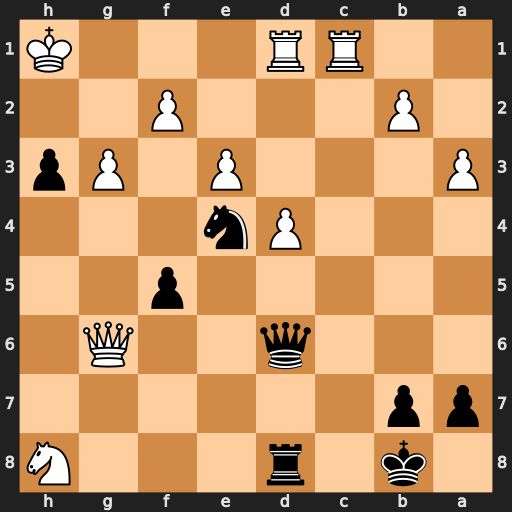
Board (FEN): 1k1r3N/pp6/3q2Q1/5p2/3Pn3/P3P1Pp/1P3P2/2RR3K
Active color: b
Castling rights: -
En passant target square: -
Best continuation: Qd5 f3 Nf2+